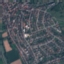
Land use / land cover: Residential